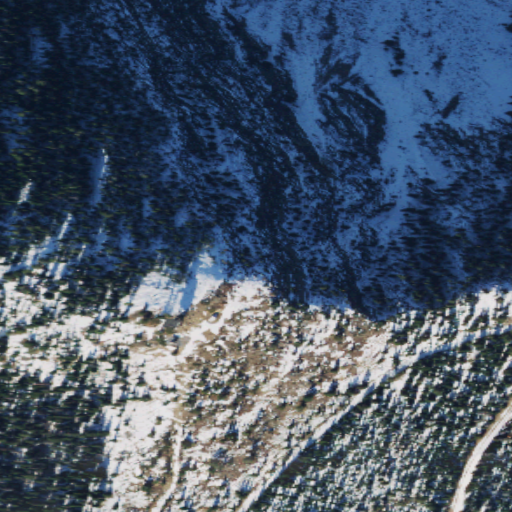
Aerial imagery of mountain in Washington named Sullivan Mountain containing evergreen forest, grassland, shrub, barren land, and open development